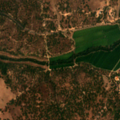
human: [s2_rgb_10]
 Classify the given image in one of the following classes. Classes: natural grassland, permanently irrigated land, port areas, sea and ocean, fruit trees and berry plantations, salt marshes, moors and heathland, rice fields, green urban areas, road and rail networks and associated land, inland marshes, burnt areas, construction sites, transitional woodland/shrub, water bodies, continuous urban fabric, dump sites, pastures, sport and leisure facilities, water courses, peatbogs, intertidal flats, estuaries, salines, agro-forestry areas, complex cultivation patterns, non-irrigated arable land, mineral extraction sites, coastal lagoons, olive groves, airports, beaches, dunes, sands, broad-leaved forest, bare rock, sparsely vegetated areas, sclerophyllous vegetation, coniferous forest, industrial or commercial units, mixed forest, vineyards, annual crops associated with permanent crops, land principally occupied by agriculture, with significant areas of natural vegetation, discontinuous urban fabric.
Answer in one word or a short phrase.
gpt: non-irrigated arable land, rice fields, agro-forestry areas, broad-leaved forest, mixed forest